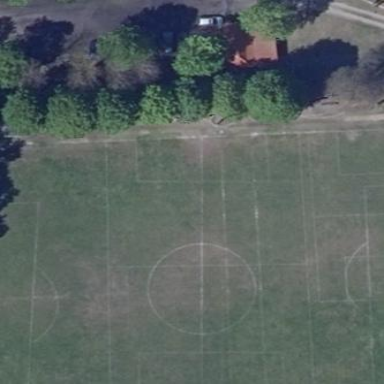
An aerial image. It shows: Soccer pitch for leisureland activities.